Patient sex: M
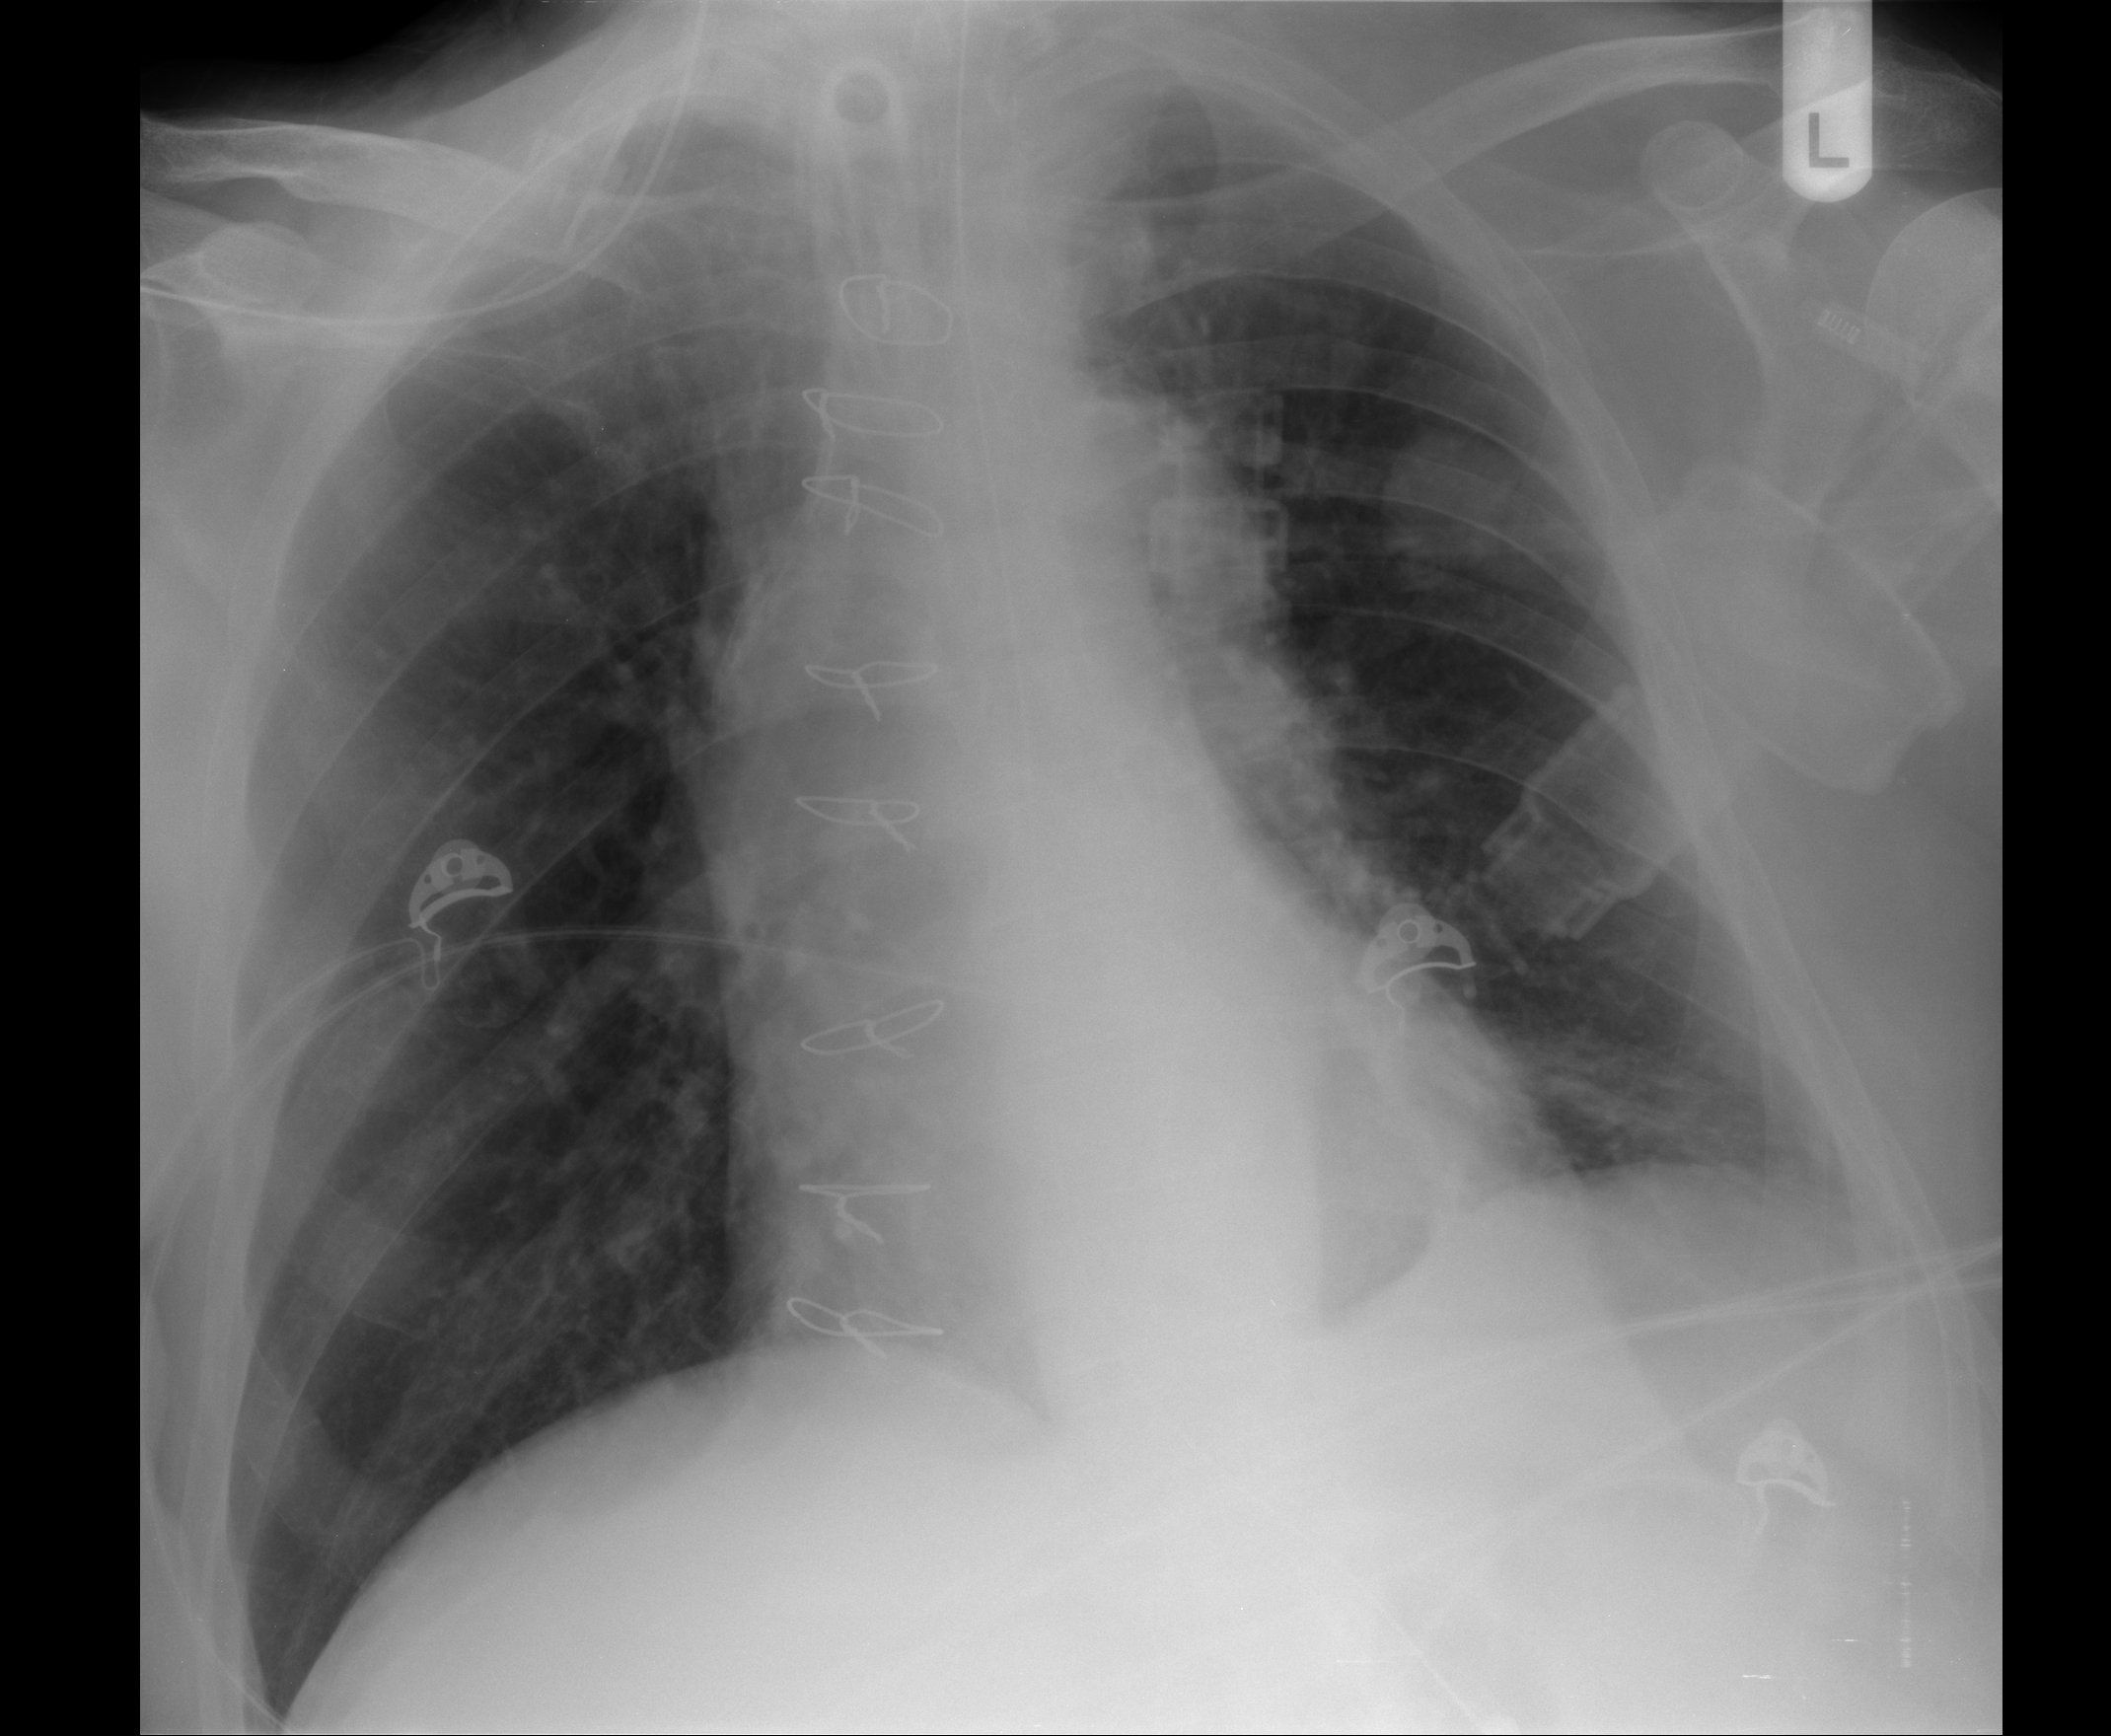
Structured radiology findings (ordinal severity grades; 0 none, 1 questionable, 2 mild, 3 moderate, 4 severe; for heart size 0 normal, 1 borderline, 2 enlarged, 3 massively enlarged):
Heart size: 1
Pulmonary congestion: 0
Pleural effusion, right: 0
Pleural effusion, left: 2
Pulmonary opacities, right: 0
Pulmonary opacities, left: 0
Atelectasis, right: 2
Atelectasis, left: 1